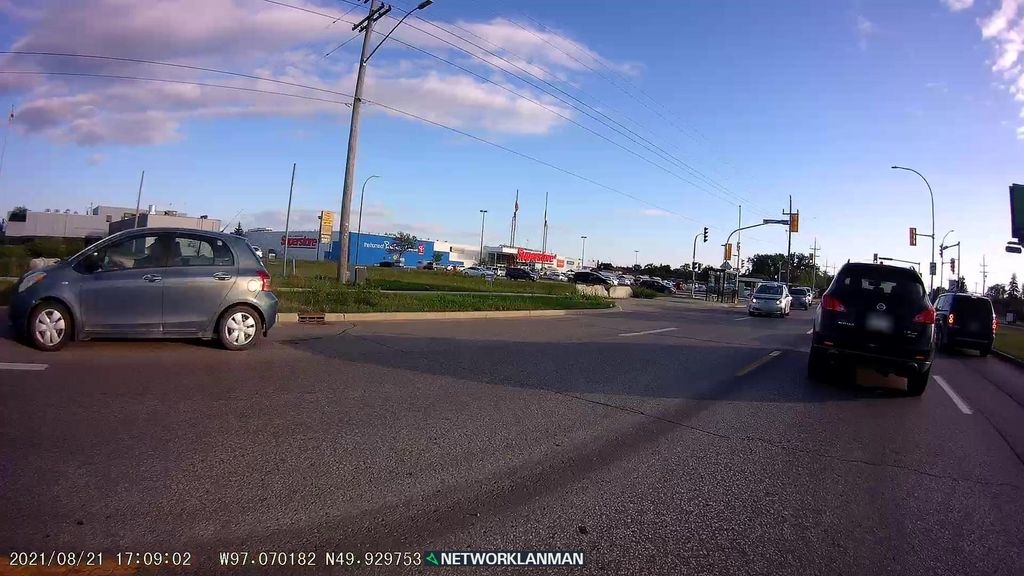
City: winnipeg